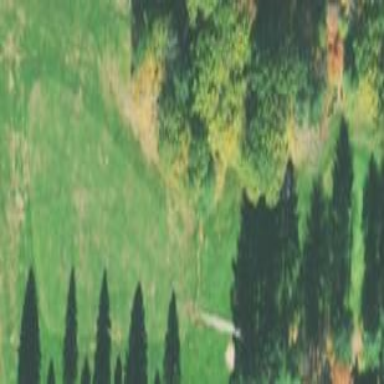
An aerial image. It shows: Grassy area designated as golf fairway.